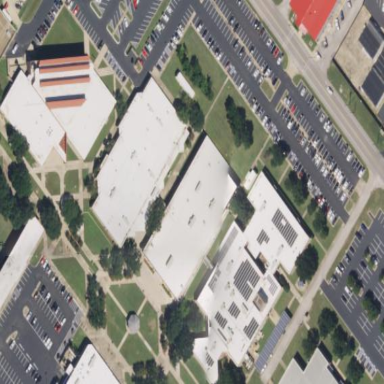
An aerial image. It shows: College building.